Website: ulta-beauty
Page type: newsletter-management
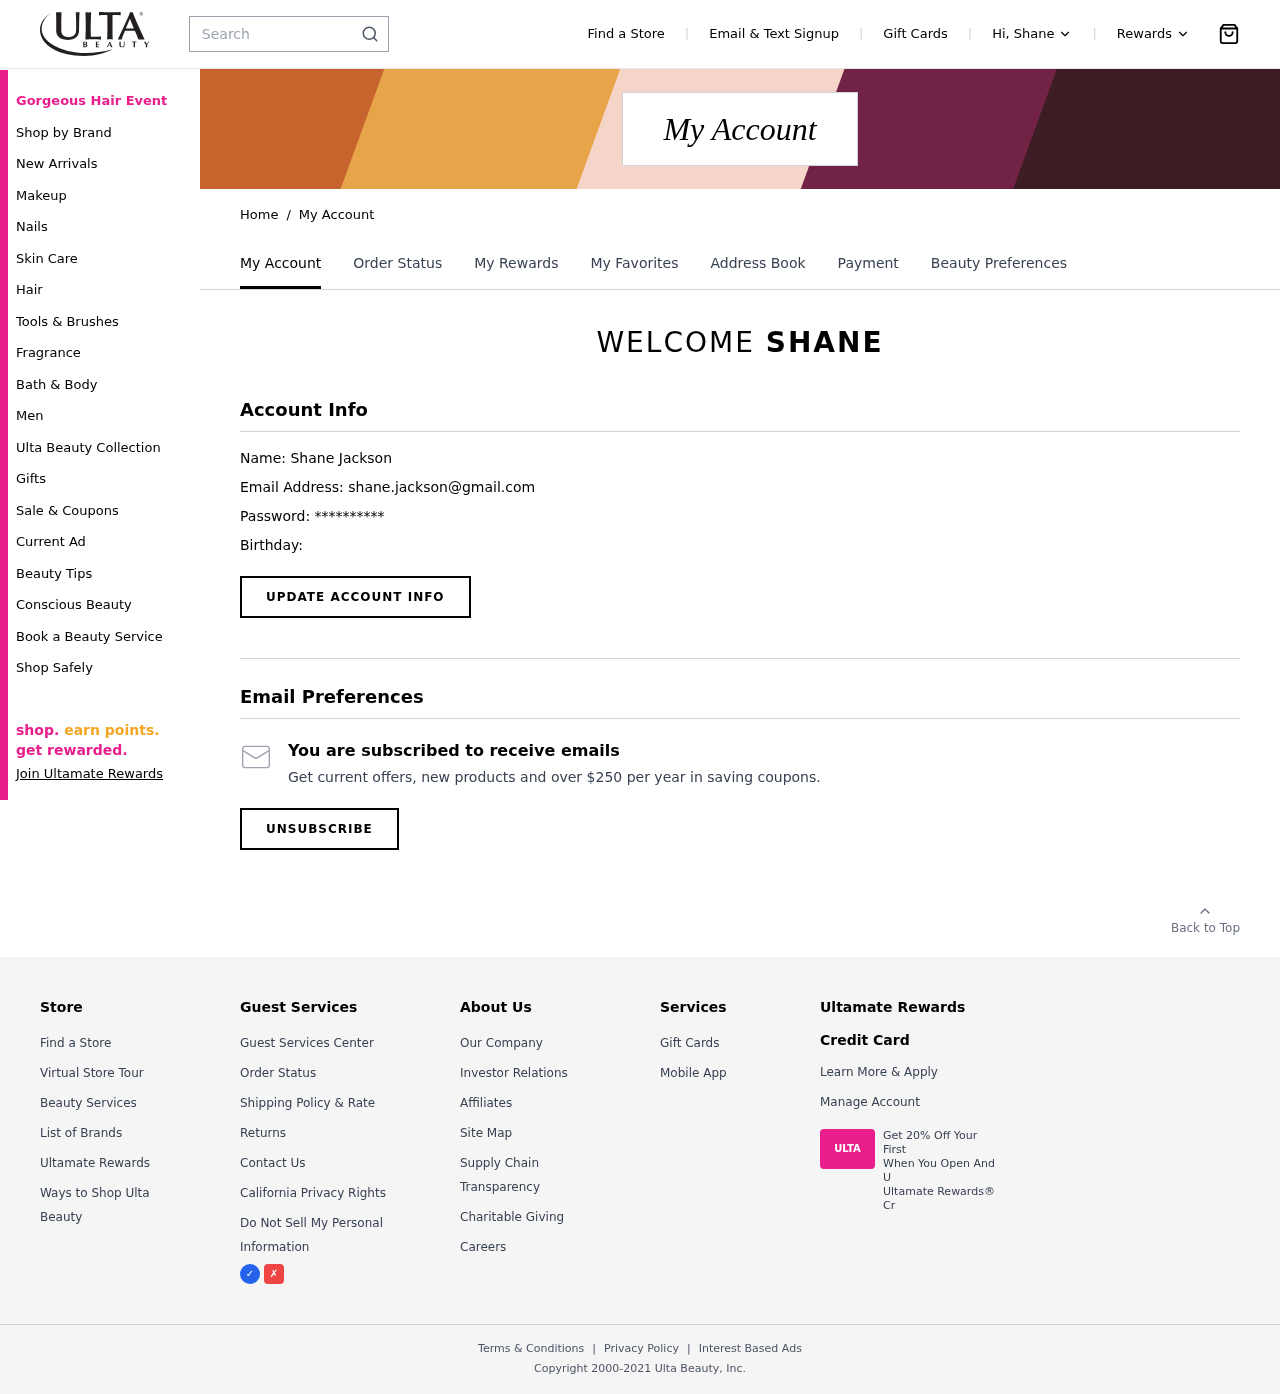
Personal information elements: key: PII_EMAIL
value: shane.jackson@gmail.com
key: PII_FIRSTNAME
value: Shane
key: PII_FIRSTNAME
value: SHANE
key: PII_FULLNAME
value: Shane Jackson
Search elements: key: HEADER_SEARCH
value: Search